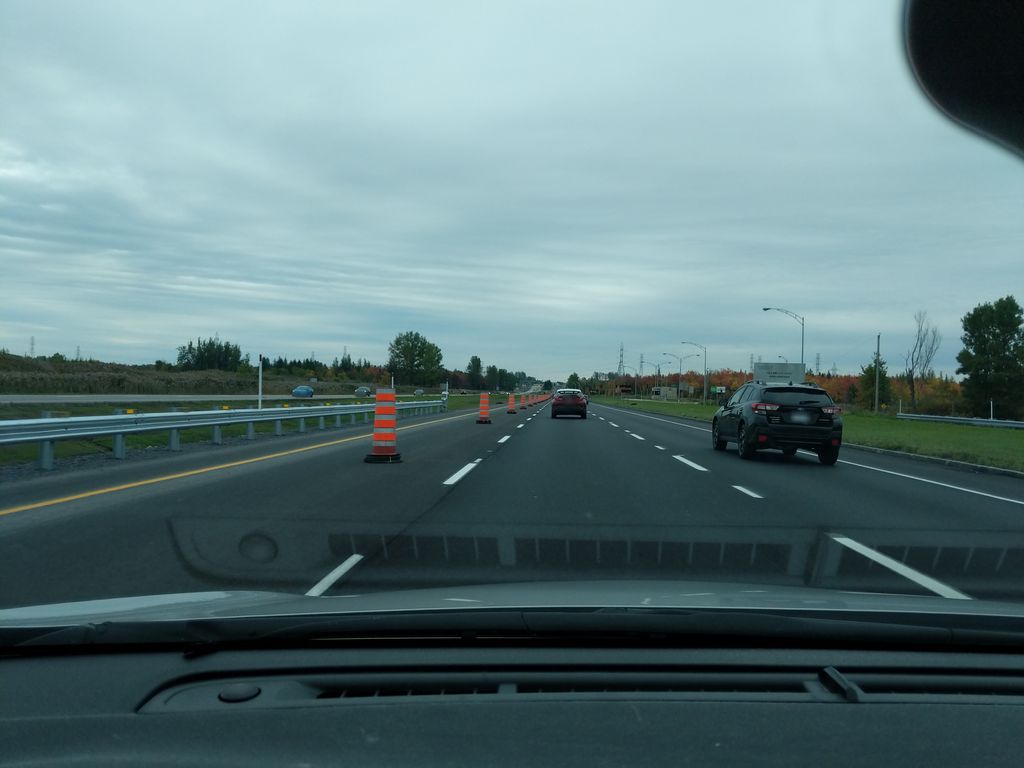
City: quebec_city